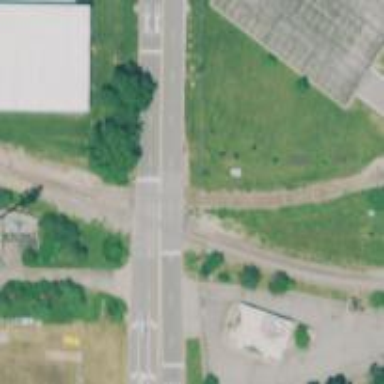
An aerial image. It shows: Level crossing with saltire marking.